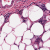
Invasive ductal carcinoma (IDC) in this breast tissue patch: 0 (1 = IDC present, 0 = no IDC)